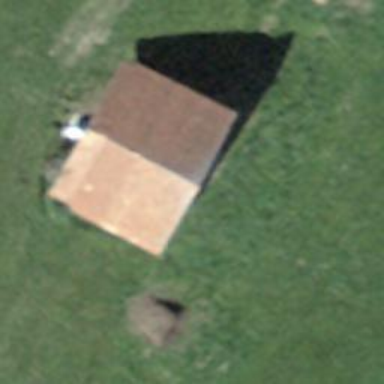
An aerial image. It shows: Rural barn.